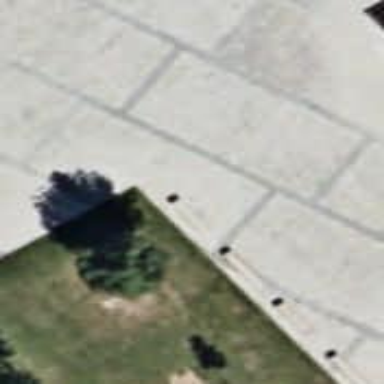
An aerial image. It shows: Light grey bench.